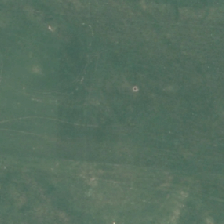
Land cover: shortrotation_cropland